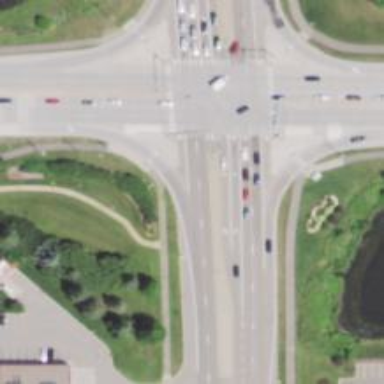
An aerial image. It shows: Marked crossing with zebra markings.